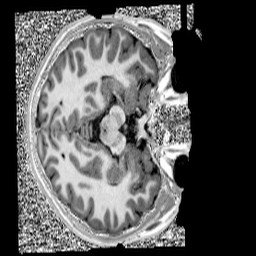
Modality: UNIT1
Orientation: axial
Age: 11
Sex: male
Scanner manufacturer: siemens
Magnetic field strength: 3 T
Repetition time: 4 s
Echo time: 0.00303 s